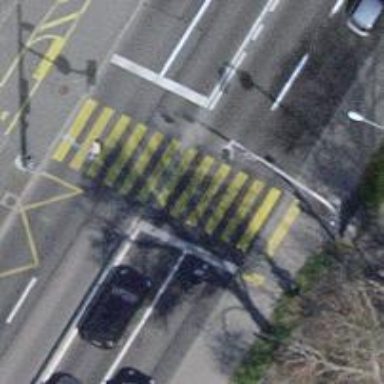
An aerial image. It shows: Road crossing with traffic signals.